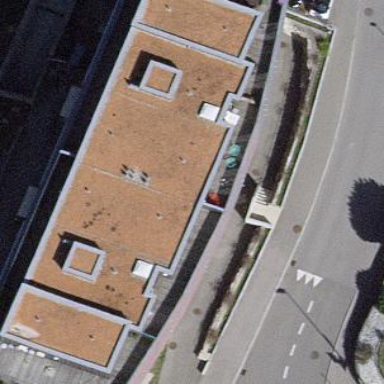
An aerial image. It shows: Building with flat roof.